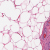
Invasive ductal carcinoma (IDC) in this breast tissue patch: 0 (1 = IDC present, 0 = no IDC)